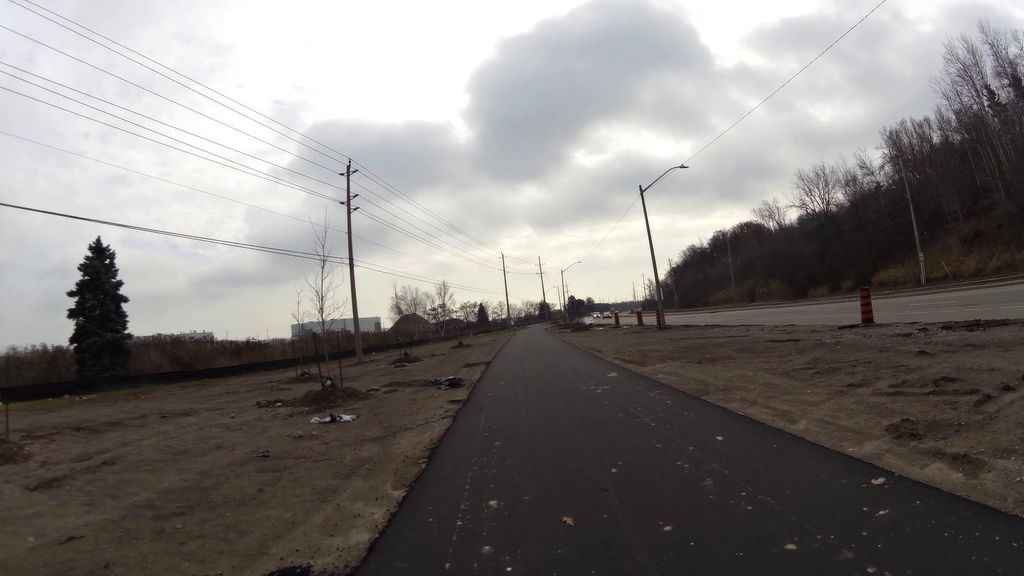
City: kitchener-waterloo